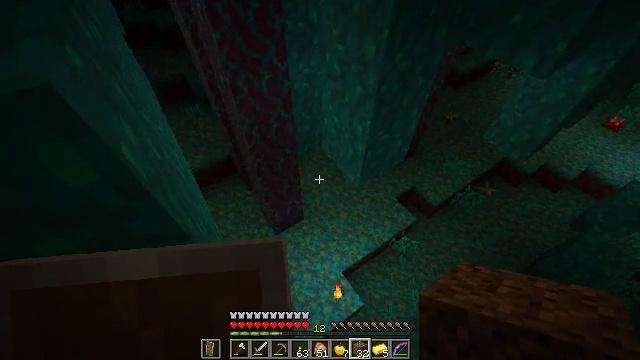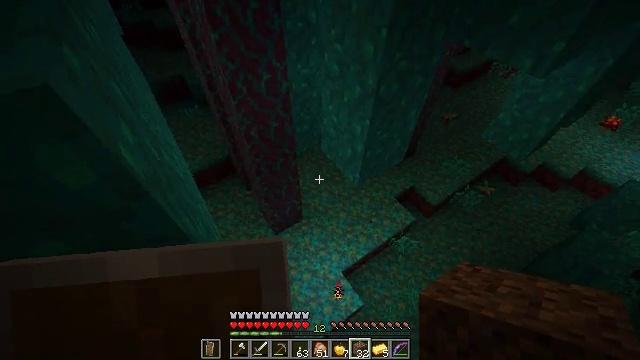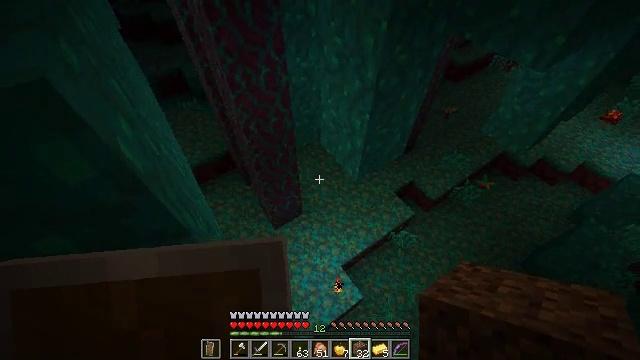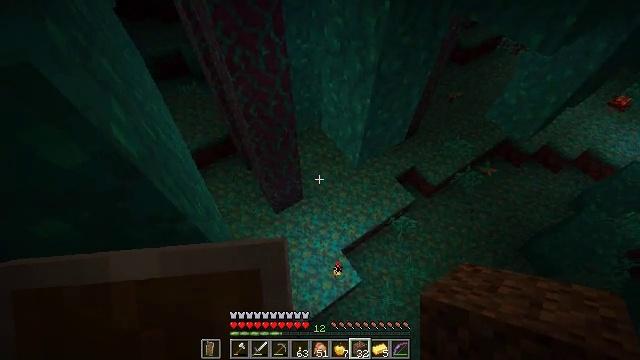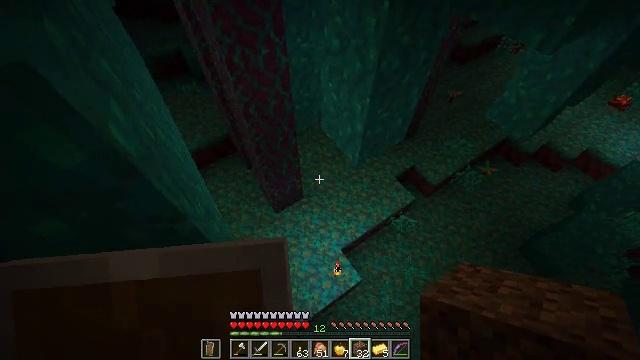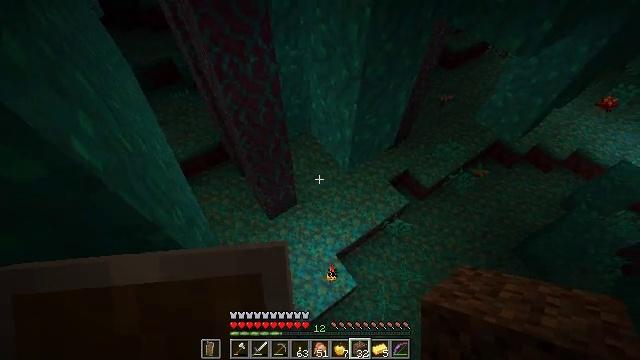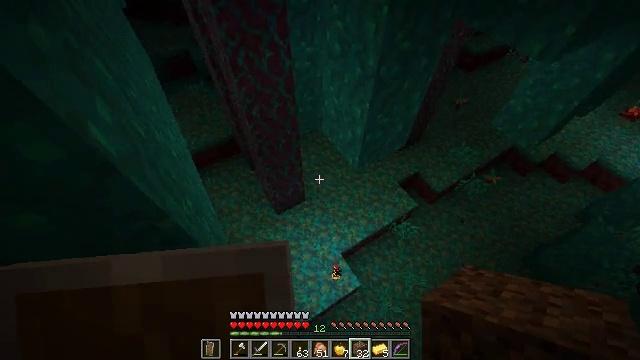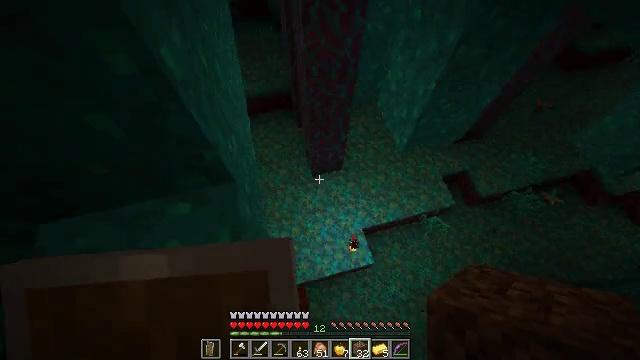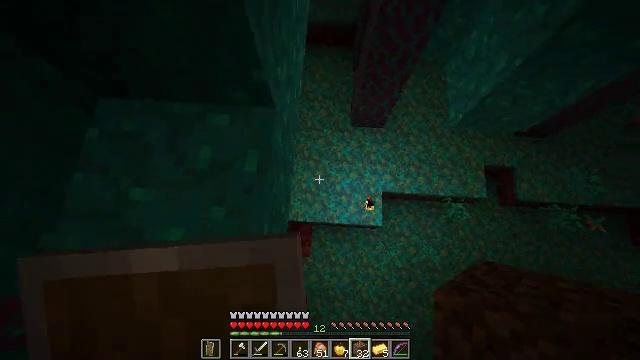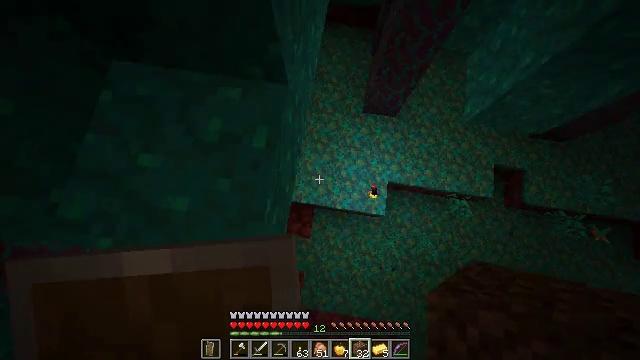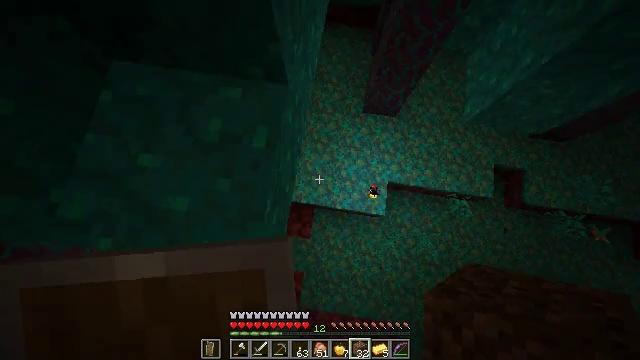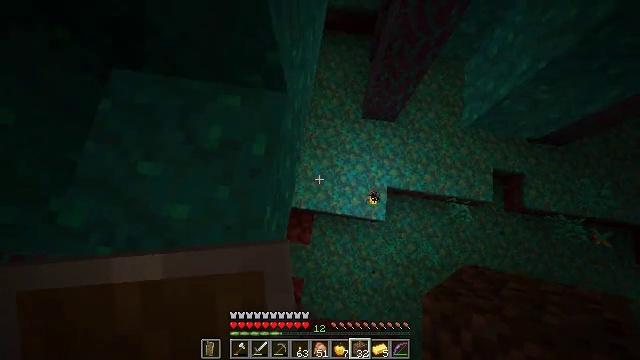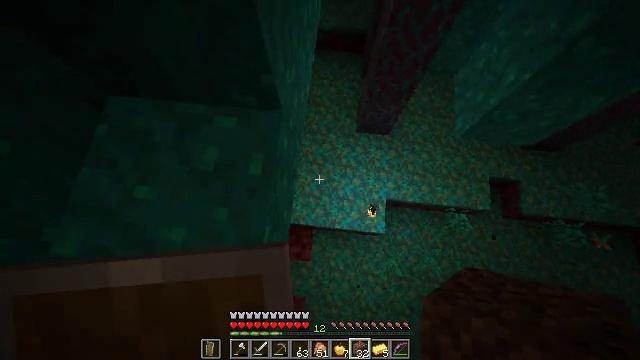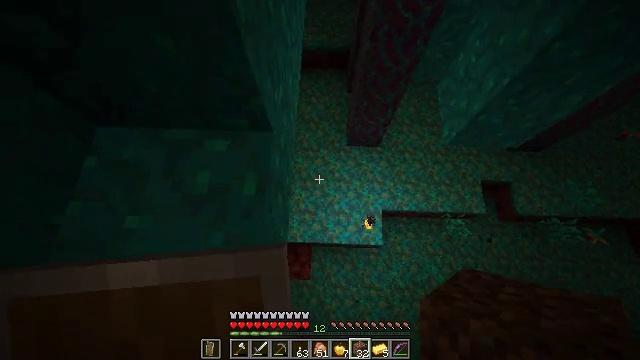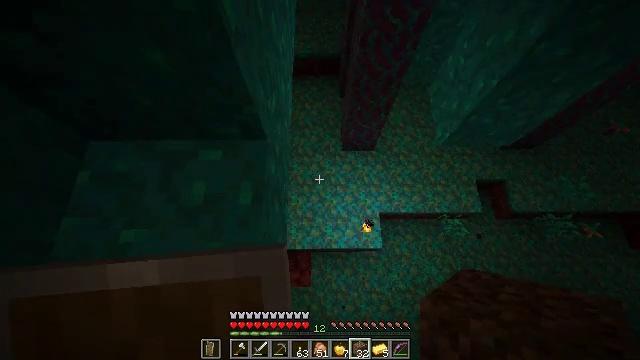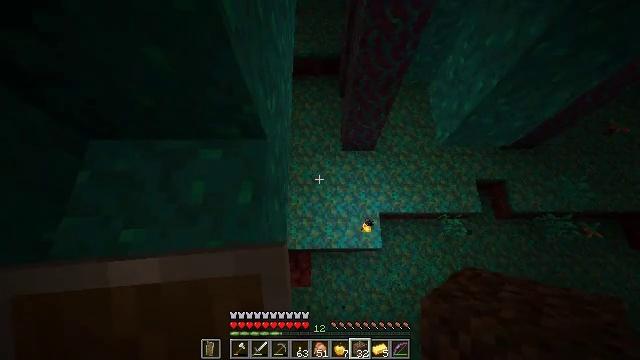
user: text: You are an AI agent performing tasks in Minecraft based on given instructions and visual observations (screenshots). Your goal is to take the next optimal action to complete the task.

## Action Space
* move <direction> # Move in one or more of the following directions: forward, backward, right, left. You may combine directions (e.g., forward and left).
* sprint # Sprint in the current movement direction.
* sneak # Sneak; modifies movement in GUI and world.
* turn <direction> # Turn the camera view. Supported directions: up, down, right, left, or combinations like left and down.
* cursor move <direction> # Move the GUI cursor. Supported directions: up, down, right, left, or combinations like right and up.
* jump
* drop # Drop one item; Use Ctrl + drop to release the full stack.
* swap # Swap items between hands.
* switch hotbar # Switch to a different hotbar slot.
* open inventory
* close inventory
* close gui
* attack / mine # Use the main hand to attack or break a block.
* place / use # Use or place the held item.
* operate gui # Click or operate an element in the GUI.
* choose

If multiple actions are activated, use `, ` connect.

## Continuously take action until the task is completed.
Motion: motion action
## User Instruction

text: Collect warped wart block.
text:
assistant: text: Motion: sneak
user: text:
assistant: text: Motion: sneak, turn down
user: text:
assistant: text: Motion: move right, sneak, turn down
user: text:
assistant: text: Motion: move right, sneak
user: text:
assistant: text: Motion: move right, sneak, turn right and up
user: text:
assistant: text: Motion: sneak, turn left
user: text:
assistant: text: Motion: sneak, turn left and down
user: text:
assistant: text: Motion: sneak, turn left and down
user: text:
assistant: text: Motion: sneak, turn left and down
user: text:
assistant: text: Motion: move right, sneak
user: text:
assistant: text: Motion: move right, sneak, turn up
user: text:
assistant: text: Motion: move right, sneak, turn right and up
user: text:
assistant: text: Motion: move right, sneak, turn right and up
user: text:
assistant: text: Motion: sneak, turn right and up
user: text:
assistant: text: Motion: sneak
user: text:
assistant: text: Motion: sneak
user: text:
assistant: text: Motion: sneak
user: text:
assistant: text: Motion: sneak
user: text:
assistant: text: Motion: sneak, turn right and up
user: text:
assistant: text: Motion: sneak, turn right and up
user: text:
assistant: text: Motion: sneak, turn right and up
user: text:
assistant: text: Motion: sneak, turn right and up
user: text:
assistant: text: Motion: sneak
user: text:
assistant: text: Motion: sneak
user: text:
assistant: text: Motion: sneak
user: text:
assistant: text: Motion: sneak
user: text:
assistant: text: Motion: sneak
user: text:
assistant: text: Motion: sneak
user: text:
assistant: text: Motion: sneak
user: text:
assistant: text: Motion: sneak